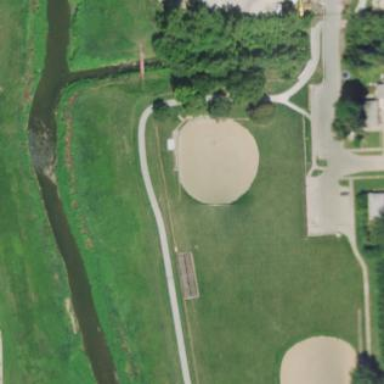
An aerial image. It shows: Baseball pitch for leisure and sports activities.